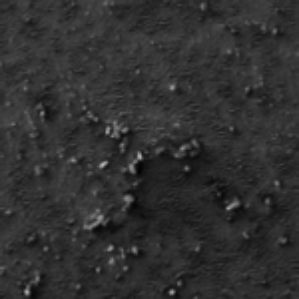
Label: frost